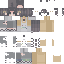
A female human skin with medium skin, wearing brown long hair dressed in a blue hoodie and black pants, featuring a closed mouth.